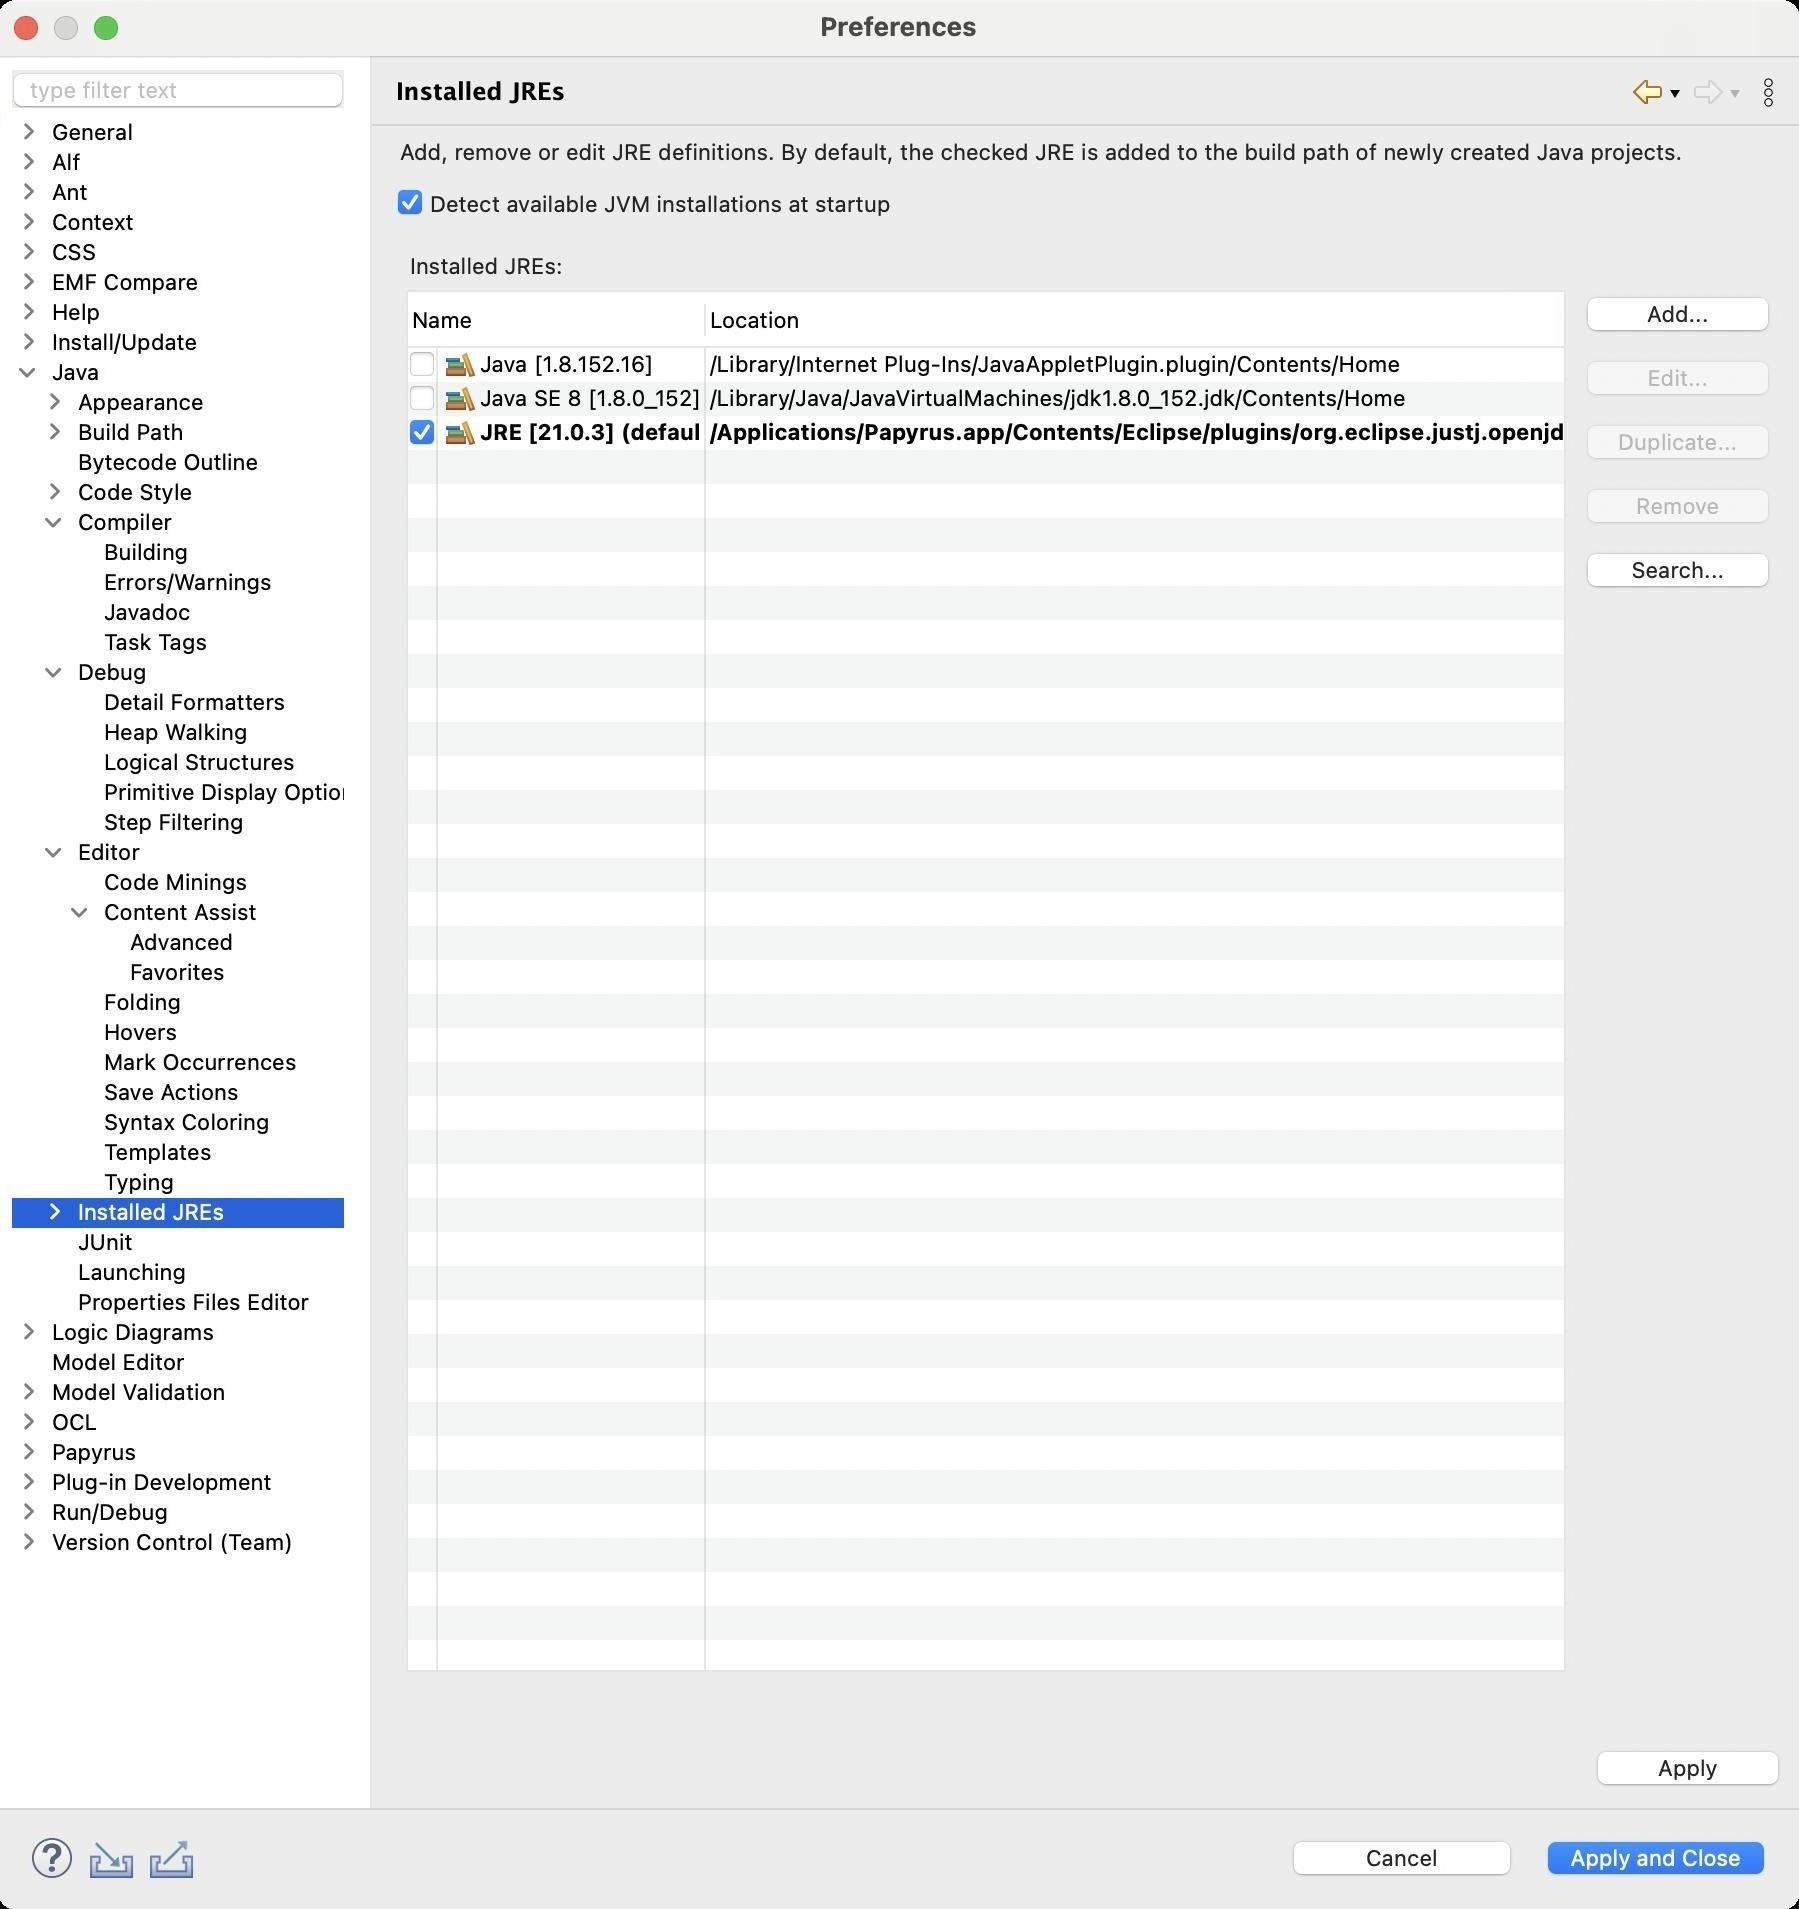
Accessibility tree:
{"name": "Preferences", "role": "AXWindow", "description": null, "role_description": "standard window", "value": null, "position": "480.00;95.00", "size": "901;955", "children": [{"name": "Apply_and_Close", "role": "AXButton", "description": null, "role_description": "button", "value": null, "position": "769.00;917.00", "size": "120;27", "children": []}, {"name": "Cancel", "role": "AXButton", "description": null, "role_description": "button", "value": null, "position": "642.00;917.00", "size": "120;27", "children": []}, {"name": null, "role": "AXToolbar", "description": null, "role_description": "toolbar", "value": null, "position": "12.00;915.00", "size": "90;30", "children": [{"name": "Help", "role": "AXCheckBox", "description": null, "role_description": "checkbox", "value": 0, "position": "12.00;915.00", "size": "30;30", "children": []}, {"name": "Import", "role": "AXButton", "description": null, "role_description": "button", "value": null, "position": "42.00;915.00", "size": "30;30", "children": []}, {"name": "Export", "role": "AXButton", "description": null, "role_description": "button", "value": null, "position": "72.00;915.00", "size": "30;30", "children": []}]}, {"name": null, "role": "AXScrollArea", "description": null, "role_description": "scroll area", "value": null, "position": "199.00;69.00", "size": "697;830", "children": [{"name": "Apply", "role": "AXButton", "description": null, "role_description": "button", "value": null, "position": "794.00;872.00", "size": "102;27", "children": []}, {"name": null, "role": "AXStaticText", "description": null, "role_description": "text", "value": "", "position": "204.00;841.00", "size": "687;1", "children": []}, {"name": "Search...", "role": "AXButton", "description": null, "role_description": "button", "value": null, "position": "789.00;273.00", "size": "102;27", "children": []}, {"name": "Remove", "role": "AXButton", "description": null, "role_description": "button", "value": null, "position": "789.00;241.00", "size": "102;27", "children": []}, {"name": "Duplicate...", "role": "AXButton", "description": null, "role_description": "button", "value": null, "position": "789.00;209.00", "size": "102;27", "children": []}, {"name": "Edit...", "role": "AXButton", "description": null, "role_description": "button", "value": null, "position": "789.00;177.00", "size": "102;27", "children": []}, {"name": "Add...", "role": "AXButton", "description": null, "role_description": "button", "value": null, "position": "789.00;145.00", "size": "102;27", "children": []}, {"name": null, "role": "AXScrollArea", "description": null, "role_description": "scroll area", "value": null, "position": "204.00;145.00", "size": "580;691", "children": [{"name": null, "role": "AXTable", "description": null, "role_description": "table", "value": null, "position": "205.00;174.00", "size": "942;661", "children": [{"name": null, "role": "AXRow", "description": null, "role_description": "table row", "value": null, "position": "205.00;174.00", "size": "942;17", "children": [{"name": "", "role": "AXCheckBox", "description": null, "role_description": "checkbox", "value": 0, "position": "205.00;174.00", "size": "14;16", "children": []}, {"name": null, "role": "AXStaticText", "description": null, "role_description": "text", "value": "Java [1.8.152.16]", "position": "220.00;174.00", "size": "133;16", "children": []}, {"name": null, "role": "AXStaticText", "description": null, "role_description": "text", "value": "/Library/Internet Plug-Ins/JavaAppletPlugin.plugin/Contents/Home", "position": "354.00;174.00", "size": "719;16", "children": []}, {"name": null, "role": "AXStaticText", "description": null, "role_description": "text", "value": "MacOS X VM", "position": "1074.00;174.00", "size": "72;16", "children": []}]}, {"name": null, "role": "AXRow", "description": null, "role_description": "table row", "value": null, "position": "205.00;191.00", "size": "942;17", "children": [{"name": "", "role": "AXCheckBox", "description": null, "role_description": "checkbox", "value": 0, "position": "205.00;191.00", "size": "14;16", "children": []}, {"name": null, "role": "AXStaticText", "description": null, "role_description": "text", "value": "Java SE 8 [1.8.0_152]", "position": "220.00;191.00", "size": "133;16", "children": []}, {"name": null, "role": "AXStaticText", "description": null, "role_description": "text", "value": "/Library/Java/JavaVirtualMachines/jdk1.8.0_152.jdk/Contents/Home", "position": "354.00;191.00", "size": "719;16", "children": []}, {"name": null, "role": "AXStaticText", "description": null, "role_description": "text", "value": "MacOS X VM", "position": "1074.00;191.00", "size": "72;16", "children": []}]}, {"name": null, "role": "AXRow", "description": null, "role_description": "table row", "value": null, "position": "205.00;208.00", "size": "942;17", "children": [{"name": "", "role": "AXCheckBox", "description": null, "role_description": "checkbox", "value": 1, "position": "205.00;208.00", "size": "14;16", "children": []}, {"name": null, "role": "AXStaticText", "description": null, "role_description": "text", "value": "JRE [21.0.3] (default)", "position": "220.00;208.00", "size": "133;16", "children": []}, {"name": null, "role": "AXStaticText", "description": null, "role_description": "text", "value": "/Applications/Papyrus.app/Contents/Eclipse/plugins/org.eclipse.justj.openjdk.hotspot.jre.full.macosx.x86_64_21.0.3.v20240426-1530/jre", "position": "354.00;208.00", "size": "719;16", "children": []}, {"name": null, "role": "AXStaticText", "description": null, "role_description": "text", "value": "MacOS X VM", "position": "1074.00;208.00", "size": "72;16", "children": []}]}, {"name": null, "role": "AXColumn", "description": null, "role_description": "column", "value": null, "position": "205.00;174.00", "size": "15;661", "children": []}, {"name": null, "role": "AXColumn", "description": null, "role_description": "column", "value": null, "position": "220.00;174.00", "size": "134;661", "children": []}, {"name": null, "role": "AXColumn", "description": null, "role_description": "column", "value": null, "position": "354.00;174.00", "size": "720;661", "children": []}, {"name": null, "role": "AXColumn", "description": null, "role_description": "column", "value": null, "position": "1074.00;174.00", "size": "73;661", "children": []}, {"name": null, "role": "AXGroup", "description": null, "role_description": "group", "value": null, "position": "205.00;146.00", "size": "942;28", "children": [{"name": "", "role": "AXButton", "description": null, "role_description": "sort button", "value": null, "position": "205.00;146.00", "size": "0;28", "children": []}, {"name": "Name", "role": "AXButton", "description": null, "role_description": "sort button", "value": null, "position": "205.00;146.00", "size": "149;28", "children": []}, {"name": "Location", "role": "AXButton", "description": null, "role_description": "sort button", "value": null, "position": "354.00;146.00", "size": "720;28", "children": []}, {"name": "Type", "role": "AXButton", "description": null, "role_description": "sort button", "value": null, "position": "1074.00;146.00", "size": "73;28", "children": []}]}]}, {"name": null, "role": "AXScrollBar", "description": null, "role_description": "scroll bar", "value": 0.0, "position": "205.00;819.00", "size": "578;16", "children": [{"name": null, "role": "AXValueIndicator", "description": null, "role_description": "value indicator", "value": 0.0, "position": "206.00;823.00", "size": "353;12", "children": []}, {"name": null, "role": "AXButton", "description": null, "role_description": "increment arrow button", "value": null, "position": "205.00;819.00", "size": "0;0", "children": []}, {"name": null, "role": "AXButton", "description": null, "role_description": "decrement arrow button", "value": null, "position": "205.00;819.00", "size": "0;0", "children": []}, {"name": null, "role": "AXButton", "description": null, "role_description": "increment page button", "value": null, "position": "559.50;823.00", "size": "224;12", "children": []}, {"name": null, "role": "AXButton", "description": null, "role_description": "decrement page button", "value": null, "position": "205.00;823.00", "size": "1;12", "children": []}]}]}, {"name": null, "role": "AXStaticText", "description": null, "role_description": "text", "value": "Installed JREs:", "position": "204.00;126.00", "size": "687;14", "children": []}, {"name": null, "role": "AXStaticText", "description": null, "role_description": "text", "value": "", "position": "199.00;115.00", "size": "697;1", "children": []}, {"name": "Detect_available_JVM_installations_at_startup", "role": "AXCheckBox", "description": null, "role_description": "checkbox", "value": 1, "position": "199.00;94.00", "size": "697;16", "children": []}, {"name": null, "role": "AXStaticText", "description": null, "role_description": "text", "value": "", "position": "199.00;88.00", "size": "697;1", "children": []}, {"name": null, "role": "AXStaticText", "description": null, "role_description": "text", "value": "Add, remove or edit JRE definitions. By default, the checked JRE is added to the build path of newly created Java projects.", "position": "199.00;69.00", "size": "697;14", "children": []}]}, {"name": null, "role": "AXToolbar", "description": "", "role_description": "toolbar", "value": null, "position": "814.00;35.00", "size": "82;22", "children": [{"name": "Back_to_Typing", "role": "AXMenuButton", "description": null, "role_description": "menu button", "value": null, "position": "814.00;35.00", "size": "22;22", "children": []}, {"name": "Forward", "role": "AXMenuButton", "description": null, "role_description": "menu button", "value": null, "position": "844.00;35.00", "size": "22;22", "children": []}, {"name": "Additional_Dialog_Actions", "role": "AXButton", "description": null, "role_description": "button", "value": null, "position": "874.00;35.00", "size": "22;22", "children": []}]}, {"name": null, "role": "AXStaticText", "description": "", "role_description": "text", "value": "Installed JREs", "position": "196.00;35.00", "size": "611;21", "children": []}, {"name": null, "role": "AXSplitter", "description": null, "role_description": "splitter", "value": 180, "position": "180.00;28.00", "size": "5;876", "children": []}, {"name": null, "role": "AXScrollArea", "description": null, "role_description": "scroll area", "value": null, "position": "7.00;59.00", "size": "166;845", "children": [{"name": null, "role": "AXOutline", "description": null, "role_description": "outline", "value": null, "position": "7.00;59.00", "size": "178;845", "children": [{"name": null, "role": "AXRow", "description": null, "role_description": "outline row", "value": null, "position": "7.00;59.00", "size": "178;15", "children": [{"name": null, "role": "AXGroup", "description": null, "role_description": "group", "value": null, "position": "7.00;59.00", "size": "178;15", "children": [{"name": null, "role": "AXDisclosureTriangle", "description": null, "role_description": "disclosure triangle", "value": 0, "position": "9.00;59.00", "size": "12;14", "children": []}, {"name": null, "role": "AXStaticText", "description": null, "role_description": "text", "value": "General", "position": "25.00;59.00", "size": "159;14", "children": []}]}]}, {"name": null, "role": "AXRow", "description": null, "role_description": "outline row", "value": null, "position": "7.00;74.00", "size": "178;15", "children": [{"name": null, "role": "AXGroup", "description": null, "role_description": "group", "value": null, "position": "7.00;74.00", "size": "178;15", "children": [{"name": null, "role": "AXDisclosureTriangle", "description": null, "role_description": "disclosure triangle", "value": 0, "position": "9.00;74.00", "size": "12;14", "children": []}, {"name": null, "role": "AXStaticText", "description": null, "role_description": "text", "value": "Alf", "position": "25.00;74.00", "size": "159;14", "children": []}]}]}, {"name": null, "role": "AXRow", "description": null, "role_description": "outline row", "value": null, "position": "7.00;89.00", "size": "178;15", "children": [{"name": null, "role": "AXGroup", "description": null, "role_description": "group", "value": null, "position": "7.00;89.00", "size": "178;15", "children": [{"name": null, "role": "AXDisclosureTriangle", "description": null, "role_description": "disclosure triangle", "value": 0, "position": "9.00;89.00", "size": "12;14", "children": []}, {"name": null, "role": "AXStaticText", "description": null, "role_description": "text", "value": "Ant", "position": "25.00;89.00", "size": "159;14", "children": []}]}]}, {"name": null, "role": "AXRow", "description": null, "role_description": "outline row", "value": null, "position": "7.00;104.00", "size": "178;15", "children": [{"name": null, "role": "AXGroup", "description": null, "role_description": "group", "value": null, "position": "7.00;104.00", "size": "178;15", "children": [{"name": null, "role": "AXDisclosureTriangle", "description": null, "role_description": "disclosure triangle", "value": 0, "position": "9.00;104.00", "size": "12;14", "children": []}, {"name": null, "role": "AXStaticText", "description": null, "role_description": "text", "value": "Context", "position": "25.00;104.00", "size": "159;14", "children": []}]}]}, {"name": null, "role": "AXRow", "description": null, "role_description": "outline row", "value": null, "position": "7.00;119.00", "size": "178;15", "children": [{"name": null, "role": "AXGroup", "description": null, "role_description": "group", "value": null, "position": "7.00;119.00", "size": "178;15", "children": [{"name": null, "role": "AXDisclosureTriangle", "description": null, "role_description": "disclosure triangle", "value": 0, "position": "9.00;119.00", "size": "12;14", "children": []}, {"name": null, "role": "AXStaticText", "description": null, "role_description": "text", "value": "CSS", "position": "25.00;119.00", "size": "159;14", "children": []}]}]}, {"name": null, "role": "AXRow", "description": null, "role_description": "outline row", "value": null, "position": "7.00;134.00", "size": "178;15", "children": [{"name": null, "role": "AXGroup", "description": null, "role_description": "group", "value": null, "position": "7.00;134.00", "size": "178;15", "children": [{"name": null, "role": "AXDisclosureTriangle", "description": null, "role_description": "disclosure triangle", "value": 0, "position": "9.00;134.00", "size": "12;14", "children": []}, {"name": null, "role": "AXStaticText", "description": null, "role_description": "text", "value": "EMF Compare", "position": "25.00;134.00", "size": "159;14", "children": []}]}]}, {"name": null, "role": "AXRow", "description": null, "role_description": "outline row", "value": null, "position": "7.00;149.00", "size": "178;15", "children": [{"name": null, "role": "AXGroup", "description": null, "role_description": "group", "value": null, "position": "7.00;149.00", "size": "178;15", "children": [{"name": null, "role": "AXDisclosureTriangle", "description": null, "role_description": "disclosure triangle", "value": 0, "position": "9.00;149.00", "size": "12;14", "children": []}, {"name": null, "role": "AXStaticText", "description": null, "role_description": "text", "value": "Help", "position": "25.00;149.00", "size": "159;14", "children": []}]}]}, {"name": null, "role": "AXRow", "description": null, "role_description": "outline row", "value": null, "position": "7.00;164.00", "size": "178;15", "children": [{"name": null, "role": "AXGroup", "description": null, "role_description": "group", "value": null, "position": "7.00;164.00", "size": "178;15", "children": [{"name": null, "role": "AXDisclosureTriangle", "description": null, "role_description": "disclosure triangle", "value": 0, "position": "9.00;164.00", "size": "12;14", "children": []}, {"name": null, "role": "AXStaticText", "description": null, "role_description": "text", "value": "Install/Update", "position": "25.00;164.00", "size": "159;14", "children": []}]}]}, {"name": null, "role": "AXRow", "description": null, "role_description": "outline row", "value": null, "position": "7.00;179.00", "size": "178;15", "children": [{"name": null, "role": "AXGroup", "description": null, "role_description": "group", "value": null, "position": "7.00;179.00", "size": "178;15", "children": [{"name": null, "role": "AXDisclosureTriangle", "description": null, "role_description": "disclosure triangle", "value": 1, "position": "9.00;179.00", "size": "12;14", "children": []}, {"name": null, "role": "AXStaticText", "description": null, "role_description": "text", "value": "Java", "position": "25.00;179.00", "size": "159;14", "children": []}]}]}, {"name": null, "role": "AXRow", "description": null, "role_description": "outline row", "value": null, "position": "7.00;194.00", "size": "178;15", "children": [{"name": null, "role": "AXGroup", "description": null, "role_description": "group", "value": null, "position": "7.00;194.00", "size": "178;15", "children": [{"name": null, "role": "AXDisclosureTriangle", "description": null, "role_description": "disclosure triangle", "value": 0, "position": "22.00;194.00", "size": "12;14", "children": []}, {"name": null, "role": "AXStaticText", "description": null, "role_description": "text", "value": "Appearance", "position": "38.00;194.00", "size": "146;14", "children": []}]}]}, {"name": null, "role": "AXRow", "description": null, "role_description": "outline row", "value": null, "position": "7.00;209.00", "size": "178;15", "children": [{"name": null, "role": "AXGroup", "description": null, "role_description": "group", "value": null, "position": "7.00;209.00", "size": "178;15", "children": [{"name": null, "role": "AXDisclosureTriangle", "description": null, "role_description": "disclosure triangle", "value": 0, "position": "22.00;209.00", "size": "12;14", "children": []}, {"name": null, "role": "AXStaticText", "description": null, "role_description": "text", "value": "Build Path", "position": "38.00;209.00", "size": "146;14", "children": []}]}]}, {"name": null, "role": "AXRow", "description": null, "role_description": "outline row", "value": null, "position": "7.00;224.00", "size": "178;15", "children": [{"name": null, "role": "AXStaticText", "description": null, "role_description": "text", "value": "Bytecode Outline", "position": "38.00;224.00", "size": "146;14", "children": []}]}, {"name": null, "role": "AXRow", "description": null, "role_description": "outline row", "value": null, "position": "7.00;239.00", "size": "178;15", "children": [{"name": null, "role": "AXGroup", "description": null, "role_description": "group", "value": null, "position": "7.00;239.00", "size": "178;15", "children": [{"name": null, "role": "AXDisclosureTriangle", "description": null, "role_description": "disclosure triangle", "value": 0, "position": "22.00;239.00", "size": "12;14", "children": []}, {"name": null, "role": "AXStaticText", "description": null, "role_description": "text", "value": "Code Style", "position": "38.00;239.00", "size": "146;14", "children": []}]}]}, {"name": null, "role": "AXRow", "description": null, "role_description": "outline row", "value": null, "position": "7.00;254.00", "size": "178;15", "children": [{"name": null, "role": "AXGroup", "description": null, "role_description": "group", "value": null, "position": "7.00;254.00", "size": "178;15", "children": [{"name": null, "role": "AXDisclosureTriangle", "description": null, "role_description": "disclosure triangle", "value": 1, "position": "22.00;254.00", "size": "12;14", "children": []}, {"name": null, "role": "AXStaticText", "description": null, "role_description": "text", "value": "Compiler", "position": "38.00;254.00", "size": "146;14", "children": []}]}]}, {"name": null, "role": "AXRow", "description": null, "role_description": "outline row", "value": null, "position": "7.00;269.00", "size": "178;15", "children": [{"name": null, "role": "AXStaticText", "description": null, "role_description": "text", "value": "Building", "position": "51.00;269.00", "size": "133;14", "children": []}]}, {"name": null, "role": "AXRow", "description": null, "role_description": "outline row", "value": null, "position": "7.00;284.00", "size": "178;15", "children": [{"name": null, "role": "AXStaticText", "description": null, "role_description": "text", "value": "Errors/Warnings", "position": "51.00;284.00", "size": "133;14", "children": []}]}, {"name": null, "role": "AXRow", "description": null, "role_description": "outline row", "value": null, "position": "7.00;299.00", "size": "178;15", "children": [{"name": null, "role": "AXStaticText", "description": null, "role_description": "text", "value": "Javadoc", "position": "51.00;299.00", "size": "133;14", "children": []}]}, {"name": null, "role": "AXRow", "description": null, "role_description": "outline row", "value": null, "position": "7.00;314.00", "size": "178;15", "children": [{"name": null, "role": "AXStaticText", "description": null, "role_description": "text", "value": "Task Tags", "position": "51.00;314.00", "size": "133;14", "children": []}]}, {"name": null, "role": "AXRow", "description": null, "role_description": "outline row", "value": null, "position": "7.00;329.00", "size": "178;15", "children": [{"name": null, "role": "AXGroup", "description": null, "role_description": "group", "value": null, "position": "7.00;329.00", "size": "178;15", "children": [{"name": null, "role": "AXDisclosureTriangle", "description": null, "role_description": "disclosure triangle", "value": 1, "position": "22.00;329.00", "size": "12;14", "children": []}, {"name": null, "role": "AXStaticText", "description": null, "role_description": "text", "value": "Debug", "position": "38.00;329.00", "size": "146;14", "children": []}]}]}, {"name": null, "role": "AXRow", "description": null, "role_description": "outline row", "value": null, "position": "7.00;344.00", "size": "178;15", "children": [{"name": null, "role": "AXStaticText", "description": null, "role_description": "text", "value": "Detail Formatters", "position": "51.00;344.00", "size": "133;14", "children": []}]}, {"name": null, "role": "AXRow", "description": null, "role_description": "outline row", "value": null, "position": "7.00;359.00", "size": "178;15", "children": [{"name": null, "role": "AXStaticText", "description": null, "role_description": "text", "value": "Heap Walking", "position": "51.00;359.00", "size": "133;14", "children": []}]}, {"name": null, "role": "AXRow", "description": null, "role_description": "outline row", "value": null, "position": "7.00;374.00", "size": "178;15", "children": [{"name": null, "role": "AXStaticText", "description": null, "role_description": "text", "value": "Logical Structures", "position": "51.00;374.00", "size": "133;14", "children": []}]}, {"name": null, "role": "AXRow", "description": null, "role_description": "outline row", "value": null, "position": "7.00;389.00", "size": "178;15", "children": [{"name": null, "role": "AXStaticText", "description": null, "role_description": "text", "value": "Primitive Display Options", "position": "51.00;389.00", "size": "133;14", "children": []}]}, {"name": null, "role": "AXRow", "description": null, "role_description": "outline row", "value": null, "position": "7.00;404.00", "size": "178;15", "children": [{"name": null, "role": "AXStaticText", "description": null, "role_description": "text", "value": "Step Filtering", "position": "51.00;404.00", "size": "133;14", "children": []}]}, {"name": null, "role": "AXRow", "description": null, "role_description": "outline row", "value": null, "position": "7.00;419.00", "size": "178;15", "children": [{"name": null, "role": "AXGroup", "description": null, "role_description": "group", "value": null, "position": "7.00;419.00", "size": "178;15", "children": [{"name": null, "role": "AXDisclosureTriangle", "description": null, "role_description": "disclosure triangle", "value": 1, "position": "22.00;419.00", "size": "12;14", "children": []}, {"name": null, "role": "AXStaticText", "description": null, "role_description": "text", "value": "Editor", "position": "38.00;419.00", "size": "146;14", "children": []}]}]}, {"name": null, "role": "AXRow", "description": null, "role_description": "outline row", "value": null, "position": "7.00;434.00", "size": "178;15", "children": [{"name": null, "role": "AXStaticText", "description": null, "role_description": "text", "value": "Code Minings", "position": "51.00;434.00", "size": "133;14", "children": []}]}, {"name": null, "role": "AXRow", "description": null, "role_description": "outline row", "value": null, "position": "7.00;449.00", "size": "178;15", "children": [{"name": null, "role": "AXGroup", "description": null, "role_description": "group", "value": null, "position": "7.00;449.00", "size": "178;15", "children": [{"name": null, "role": "AXDisclosureTriangle", "description": null, "role_description": "disclosure triangle", "value": 1, "position": "35.00;449.00", "size": "12;14", "children": []}, {"name": null, "role": "AXStaticText", "description": null, "role_description": "text", "value": "Content Assist", "position": "51.00;449.00", "size": "133;14", "children": []}]}]}, {"name": null, "role": "AXRow", "description": null, "role_description": "outline row", "value": null, "position": "7.00;464.00", "size": "178;15", "children": [{"name": null, "role": "AXStaticText", "description": null, "role_description": "text", "value": "Advanced", "position": "64.00;464.00", "size": "120;14", "children": []}]}, {"name": null, "role": "AXRow", "description": null, "role_description": "outline row", "value": null, "position": "7.00;479.00", "size": "178;15", "children": [{"name": null, "role": "AXStaticText", "description": null, "role_description": "text", "value": "Favorites", "position": "64.00;479.00", "size": "120;14", "children": []}]}, {"name": null, "role": "AXRow", "description": null, "role_description": "outline row", "value": null, "position": "7.00;494.00", "size": "178;15", "children": [{"name": null, "role": "AXStaticText", "description": null, "role_description": "text", "value": "Folding", "position": "51.00;494.00", "size": "133;14", "children": []}]}, {"name": null, "role": "AXRow", "description": null, "role_description": "outline row", "value": null, "position": "7.00;509.00", "size": "178;15", "children": [{"name": null, "role": "AXStaticText", "description": null, "role_description": "text", "value": "Hovers", "position": "51.00;509.00", "size": "133;14", "children": []}]}, {"name": null, "role": "AXRow", "description": null, "role_description": "outline row", "value": null, "position": "7.00;524.00", "size": "178;15", "children": [{"name": null, "role": "AXStaticText", "description": null, "role_description": "text", "value": "Mark Occurrences", "position": "51.00;524.00", "size": "133;14", "children": []}]}, {"name": null, "role": "AXRow", "description": null, "role_description": "outline row", "value": null, "position": "7.00;539.00", "size": "178;15", "children": [{"name": null, "role": "AXStaticText", "description": null, "role_description": "text", "value": "Save Actions", "position": "51.00;539.00", "size": "133;14", "children": []}]}, {"name": null, "role": "AXRow", "description": null, "role_description": "outline row", "value": null, "position": "7.00;554.00", "size": "178;15", "children": [{"name": null, "role": "AXStaticText", "description": null, "role_description": "text", "value": "Syntax Coloring", "position": "51.00;554.00", "size": "133;14", "children": []}]}, {"name": null, "role": "AXRow", "description": null, "role_description": "outline row", "value": null, "position": "7.00;569.00", "size": "178;15", "children": [{"name": null, "role": "AXStaticText", "description": null, "role_description": "text", "value": "Templates", "position": "51.00;569.00", "size": "133;14", "children": []}]}, {"name": null, "role": "AXRow", "description": null, "role_description": "outline row", "value": null, "position": "7.00;584.00", "size": "178;15", "children": [{"name": null, "role": "AXStaticText", "description": null, "role_description": "text", "value": "Typing", "position": "51.00;584.00", "size": "133;14", "children": []}]}, {"name": null, "role": "AXRow", "description": null, "role_description": "outline row", "value": null, "position": "7.00;599.00", "size": "178;15", "children": [{"name": null, "role": "AXGroup", "description": null, "role_description": "group", "value": null, "position": "7.00;599.00", "size": "178;15", "children": [{"name": null, "role": "AXDisclosureTriangle", "description": null, "role_description": "disclosure triangle", "value": 0, "position": "22.00;599.00", "size": "12;14", "children": []}, {"name": null, "role": "AXStaticText", "description": null, "role_description": "text", "value": "Installed JREs", "position": "38.00;599.00", "size": "146;14", "children": []}]}]}, {"name": null, "role": "AXRow", "description": null, "role_description": "outline row", "value": null, "position": "7.00;614.00", "size": "178;15", "children": [{"name": null, "role": "AXStaticText", "description": null, "role_description": "text", "value": "JUnit", "position": "38.00;614.00", "size": "146;14", "children": []}]}, {"name": null, "role": "AXRow", "description": null, "role_description": "outline row", "value": null, "position": "7.00;629.00", "size": "178;15", "children": [{"name": null, "role": "AXStaticText", "description": null, "role_description": "text", "value": "Launching", "position": "38.00;629.00", "size": "146;14", "children": []}]}, {"name": null, "role": "AXRow", "description": null, "role_description": "outline row", "value": null, "position": "7.00;644.00", "size": "178;15", "children": [{"name": null, "role": "AXStaticText", "description": null, "role_description": "text", "value": "Properties Files Editor", "position": "38.00;644.00", "size": "146;14", "children": []}]}, {"name": null, "role": "AXRow", "description": null, "role_description": "outline row", "value": null, "position": "7.00;659.00", "size": "178;15", "children": [{"name": null, "role": "AXGroup", "description": null, "role_description": "group", "value": null, "position": "7.00;659.00", "size": "178;15", "children": [{"name": null, "role": "AXDisclosureTriangle", "description": null, "role_description": "disclosure triangle", "value": 0, "position": "9.00;659.00", "size": "12;14", "children": []}, {"name": null, "role": "AXStaticText", "description": null, "role_description": "text", "value": "Logic Diagrams", "position": "25.00;659.00", "size": "159;14", "children": []}]}]}, {"name": null, "role": "AXRow", "description": null, "role_description": "outline row", "value": null, "position": "7.00;674.00", "size": "178;15", "children": [{"name": null, "role": "AXStaticText", "description": null, "role_description": "text", "value": "Model Editor", "position": "25.00;674.00", "size": "159;14", "children": []}]}, {"name": null, "role": "AXRow", "description": null, "role_description": "outline row", "value": null, "position": "7.00;689.00", "size": "178;15", "children": [{"name": null, "role": "AXGroup", "description": null, "role_description": "group", "value": null, "position": "7.00;689.00", "size": "178;15", "children": [{"name": null, "role": "AXDisclosureTriangle", "description": null, "role_description": "disclosure triangle", "value": 0, "position": "9.00;689.00", "size": "12;14", "children": []}, {"name": null, "role": "AXStaticText", "description": null, "role_description": "text", "value": "Model Validation", "position": "25.00;689.00", "size": "159;14", "children": []}]}]}, {"name": null, "role": "AXRow", "description": null, "role_description": "outline row", "value": null, "position": "7.00;704.00", "size": "178;15", "children": [{"name": null, "role": "AXGroup", "description": null, "role_description": "group", "value": null, "position": "7.00;704.00", "size": "178;15", "children": [{"name": null, "role": "AXDisclosureTriangle", "description": null, "role_description": "disclosure triangle", "value": 0, "position": "9.00;704.00", "size": "12;14", "children": []}, {"name": null, "role": "AXStaticText", "description": null, "role_description": "text", "value": "OCL", "position": "25.00;704.00", "size": "159;14", "children": []}]}]}, {"name": null, "role": "AXRow", "description": null, "role_description": "outline row", "value": null, "position": "7.00;719.00", "size": "178;15", "children": [{"name": null, "role": "AXGroup", "description": null, "role_description": "group", "value": null, "position": "7.00;719.00", "size": "178;15", "children": [{"name": null, "role": "AXDisclosureTriangle", "description": null, "role_description": "disclosure triangle", "value": 0, "position": "9.00;719.00", "size": "12;14", "children": []}, {"name": null, "role": "AXStaticText", "description": null, "role_description": "text", "value": "Papyrus", "position": "25.00;719.00", "size": "159;14", "children": []}]}]}, {"name": null, "role": "AXRow", "description": null, "role_description": "outline row", "value": null, "position": "7.00;734.00", "size": "178;15", "children": [{"name": null, "role": "AXGroup", "description": null, "role_description": "group", "value": null, "position": "7.00;734.00", "size": "178;15", "children": [{"name": null, "role": "AXDisclosureTriangle", "description": null, "role_description": "disclosure triangle", "value": 0, "position": "9.00;734.00", "size": "12;14", "children": []}, {"name": null, "role": "AXStaticText", "description": null, "role_description": "text", "value": "Plug-in Development", "position": "25.00;734.00", "size": "159;14", "children": []}]}]}, {"name": null, "role": "AXRow", "description": null, "role_description": "outline row", "value": null, "position": "7.00;749.00", "size": "178;15", "children": [{"name": null, "role": "AXGroup", "description": null, "role_description": "group", "value": null, "position": "7.00;749.00", "size": "178;15", "children": [{"name": null, "role": "AXDisclosureTriangle", "description": null, "role_description": "disclosure triangle", "value": 0, "position": "9.00;749.00", "size": "12;14", "children": []}, {"name": null, "role": "AXStaticText", "description": null, "role_description": "text", "value": "Run/Debug", "position": "25.00;749.00", "size": "159;14", "children": []}]}]}, {"name": null, "role": "AXRow", "description": null, "role_description": "outline row", "value": null, "position": "7.00;764.00", "size": "178;15", "children": [{"name": null, "role": "AXGroup", "description": null, "role_description": "group", "value": null, "position": "7.00;764.00", "size": "178;15", "children": [{"name": null, "role": "AXDisclosureTriangle", "description": null, "role_description": "disclosure triangle", "value": 0, "position": "9.00;764.00", "size": "12;14", "children": []}, {"name": null, "role": "AXStaticText", "description": null, "role_description": "text", "value": "Version Control (Team)", "position": "25.00;764.00", "size": "159;14", "children": []}]}]}, {"name": null, "role": "AXColumn", "description": null, "role_description": "column", "value": null, "position": "7.00;59.00", "size": "178;845", "children": []}]}, {"name": null, "role": "AXScrollBar", "description": null, "role_description": "scroll bar", "value": 0.0, "position": "7.00;888.00", "size": "166;16", "children": [{"name": null, "role": "AXValueIndicator", "description": null, "role_description": "value indicator", "value": 0.0, "position": "8.00;892.00", "size": "152;12", "children": []}, {"name": null, "role": "AXButton", "description": null, "role_description": "increment arrow button", "value": null, "position": "7.00;888.00", "size": "0;0", "children": []}, {"name": null, "role": "AXButton", "description": null, "role_description": "decrement arrow button", "value": null, "position": "7.00;888.00", "size": "0;0", "children": []}, {"name": null, "role": "AXButton", "description": null, "role_description": "increment page button", "value": null, "position": "161.00;892.00", "size": "12;12", "children": []}, {"name": null, "role": "AXButton", "description": null, "role_description": "decrement page button", "value": null, "position": "7.00;892.00", "size": "1;12", "children": []}]}]}, {"name": "type_filter_text", "role": "AXTextField", "description": null, "role_description": "search text field", "value": "", "position": "7.00;35.00", "size": "166;19", "children": []}, {"name": null, "role": "AXButton", "description": null, "role_description": "close button", "value": null, "position": "7.00;6.00", "size": "14;16", "children": []}, {"name": null, "role": "AXButton", "description": null, "role_description": "zoom button", "value": null, "position": "47.00;6.00", "size": "14;16", "children": [{"name": null, "role": "AXGroup", "description": null, "role_description": "group", "value": null, "position": "47.00;6.00", "size": "14;16", "children": [{"name": null, "role": "AXGroup", "description": null, "role_description": "group", "value": null, "position": "47.00;6.00", "size": "14;16", "children": []}]}]}, {"name": null, "role": "AXButton", "description": null, "role_description": "minimize button", "value": null, "position": "27.00;6.00", "size": "14;16", "children": []}, {"name": null, "role": "AXStaticText", "description": null, "role_description": "text", "value": "Preferences", "position": "409.00;5.00", "size": "83;16", "children": []}]}